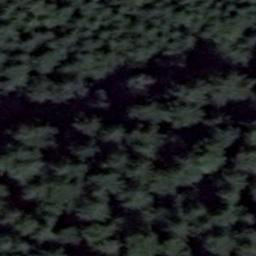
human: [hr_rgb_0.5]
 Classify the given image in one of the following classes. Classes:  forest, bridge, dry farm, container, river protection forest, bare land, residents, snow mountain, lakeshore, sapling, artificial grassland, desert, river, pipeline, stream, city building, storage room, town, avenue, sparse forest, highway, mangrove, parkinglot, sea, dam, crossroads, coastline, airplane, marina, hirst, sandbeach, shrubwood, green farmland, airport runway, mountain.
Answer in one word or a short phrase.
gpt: forest